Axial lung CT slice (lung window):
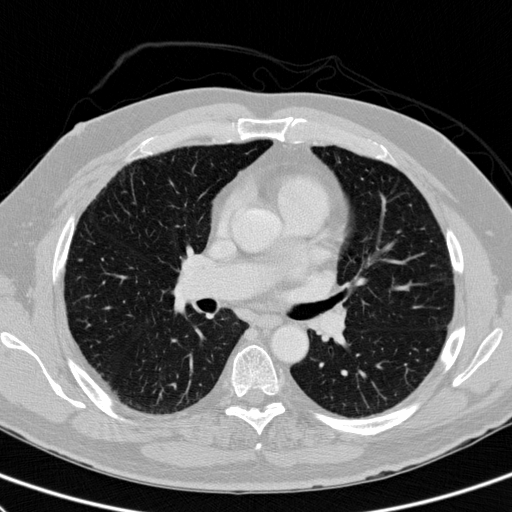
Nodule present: no